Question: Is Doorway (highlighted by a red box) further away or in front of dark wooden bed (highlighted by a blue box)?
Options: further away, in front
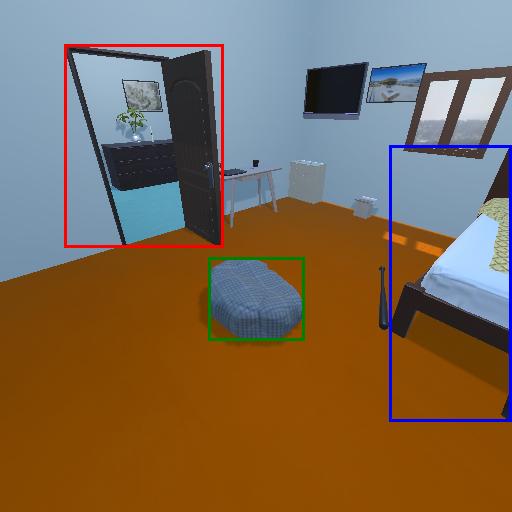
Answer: further away